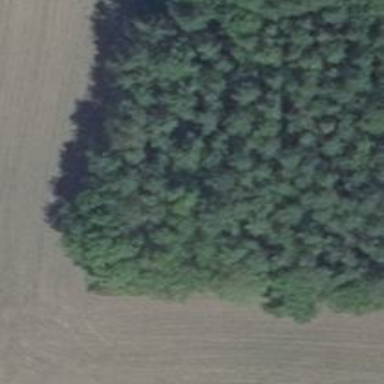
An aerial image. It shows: Hunting stand.